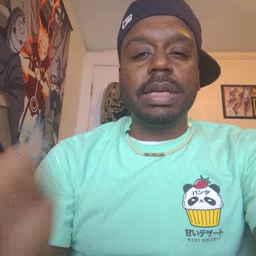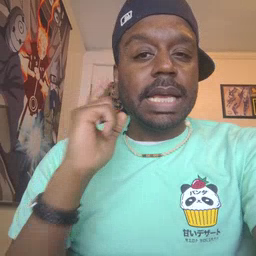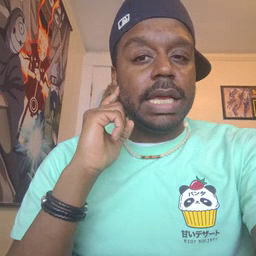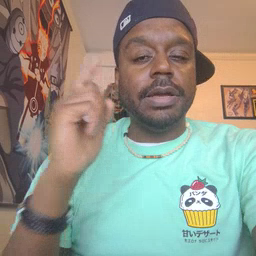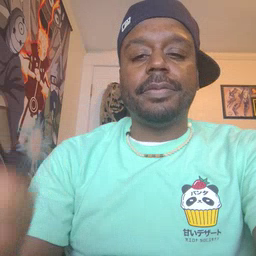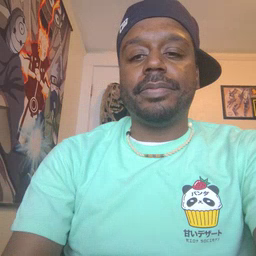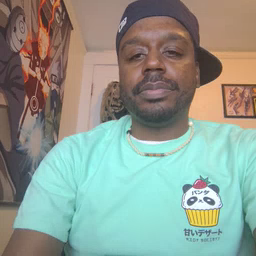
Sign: hear